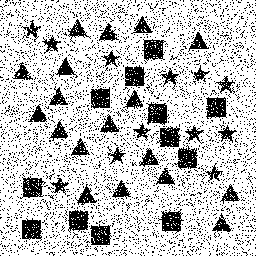
Squares: 12
Triangles: 18
Stars: 12
Total shapes: 42